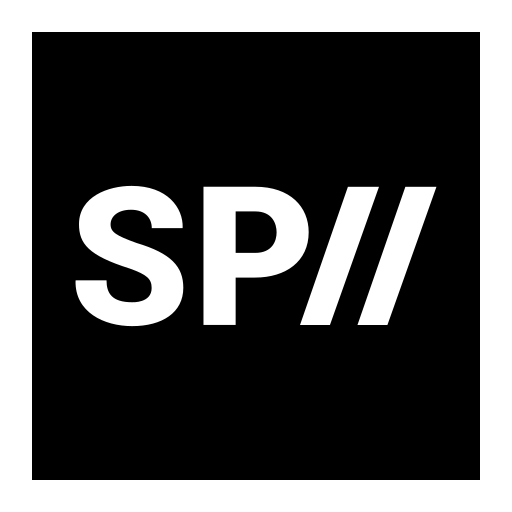
Tags: icon, FontAwesome, fa-icon, brand, stackpath